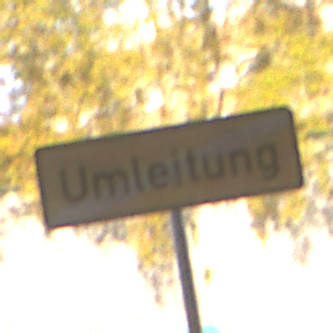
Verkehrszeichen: EndeDerUmleitungsankuendigung
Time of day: MorningAfternoon
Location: Outdoor (Suburban)
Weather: PartlyCloudy
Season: NotSpecified
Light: Natural